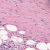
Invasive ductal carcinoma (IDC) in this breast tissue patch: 0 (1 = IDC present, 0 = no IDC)